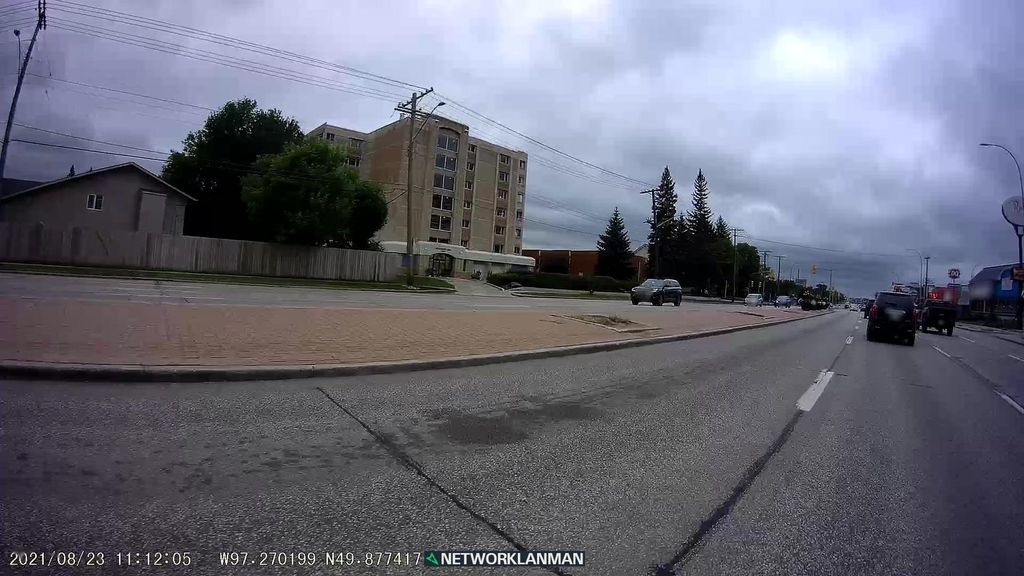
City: winnipeg